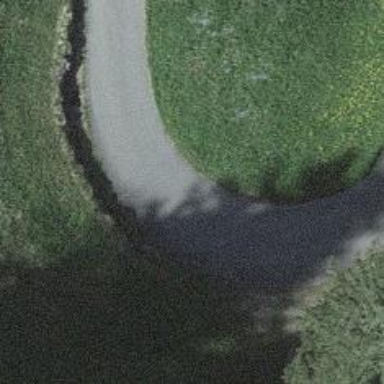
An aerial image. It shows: Well-maintained track road with grade 1 tracktype.